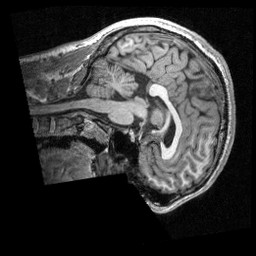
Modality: T1w
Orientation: sagittal
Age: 26
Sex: male
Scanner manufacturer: siemens
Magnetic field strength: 3 T
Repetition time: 2.3 s
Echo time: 0.00298 s